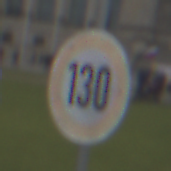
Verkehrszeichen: Geschwindigkeit130
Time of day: Midday
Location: Outdoor (Suburban)
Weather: Overcast
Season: NotSpecified
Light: Natural